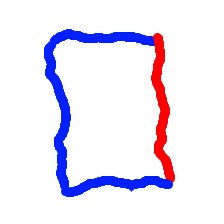
Shape: rectangle